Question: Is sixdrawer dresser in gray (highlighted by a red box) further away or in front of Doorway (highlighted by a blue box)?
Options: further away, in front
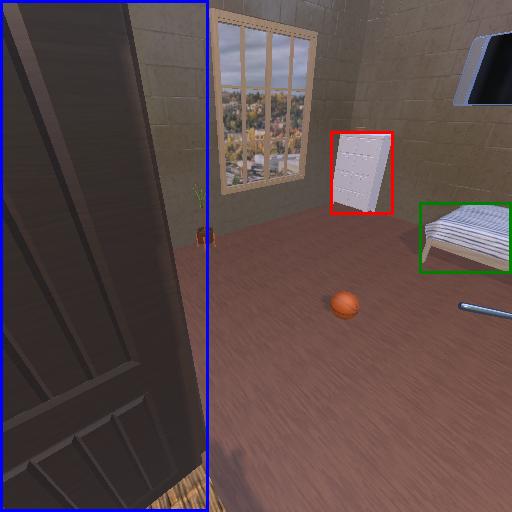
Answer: further away